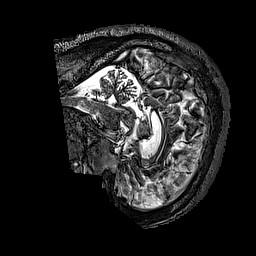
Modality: T2w
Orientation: sagittal
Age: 42
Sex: male
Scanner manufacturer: siemens
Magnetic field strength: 3 T
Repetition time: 3.2 s
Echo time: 0.567 s